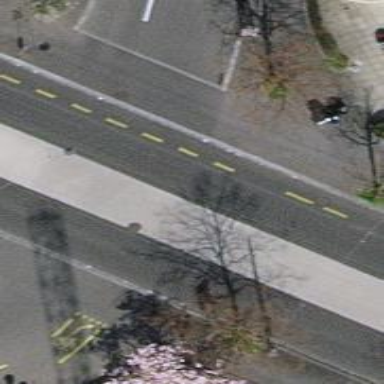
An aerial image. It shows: Secondary road with asphalt surface. Both sides have sidewalks and there is lane for cycling on the left with trolley wires above.